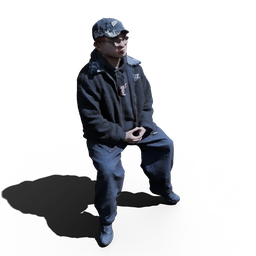
Label: people